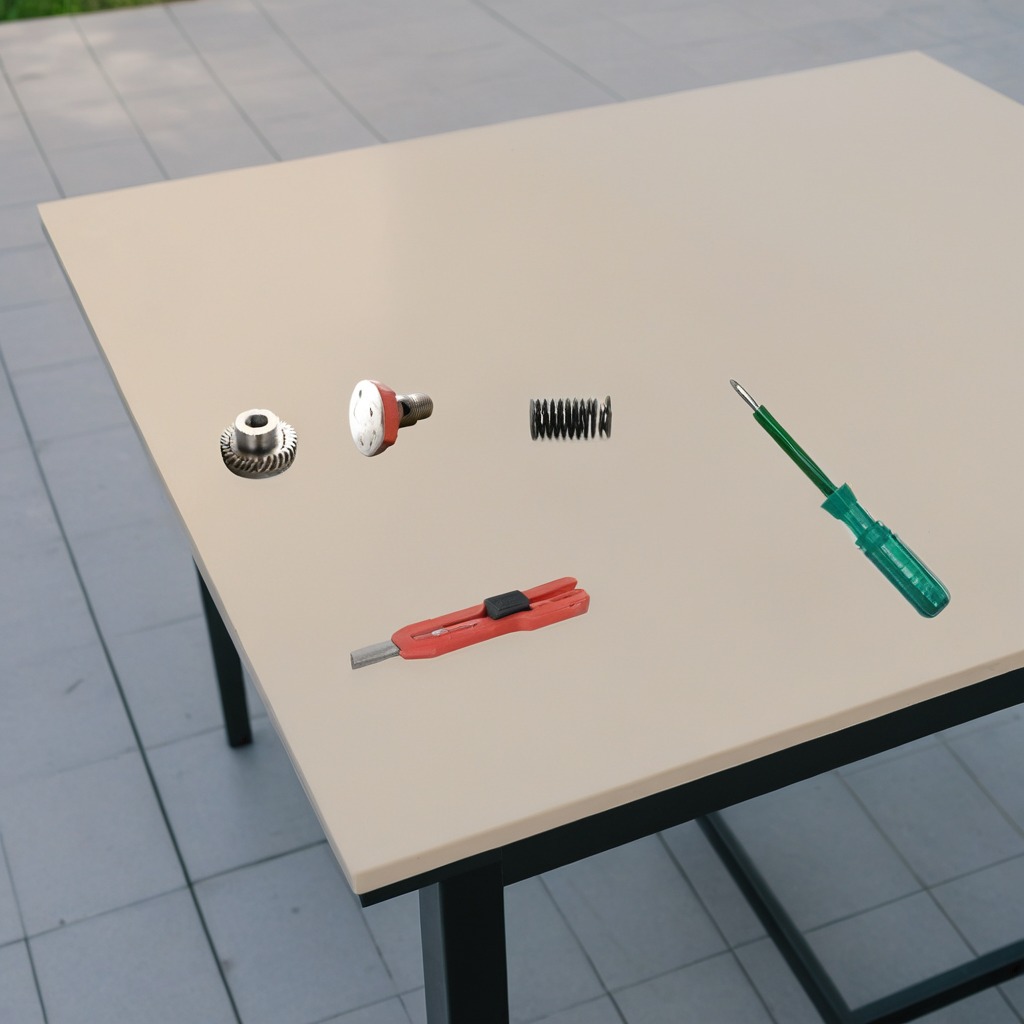
A steel gear with teeth, a utility knife, a metal machine screw, a coiled metal spring, and a screwdriver are lying on the table.